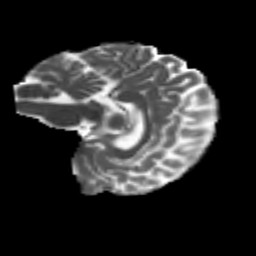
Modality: MD
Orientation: sagittal
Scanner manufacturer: siemens
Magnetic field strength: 3 T
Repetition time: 4.16 s
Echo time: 0.0806 s